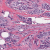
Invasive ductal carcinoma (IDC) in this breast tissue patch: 1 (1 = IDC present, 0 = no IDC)